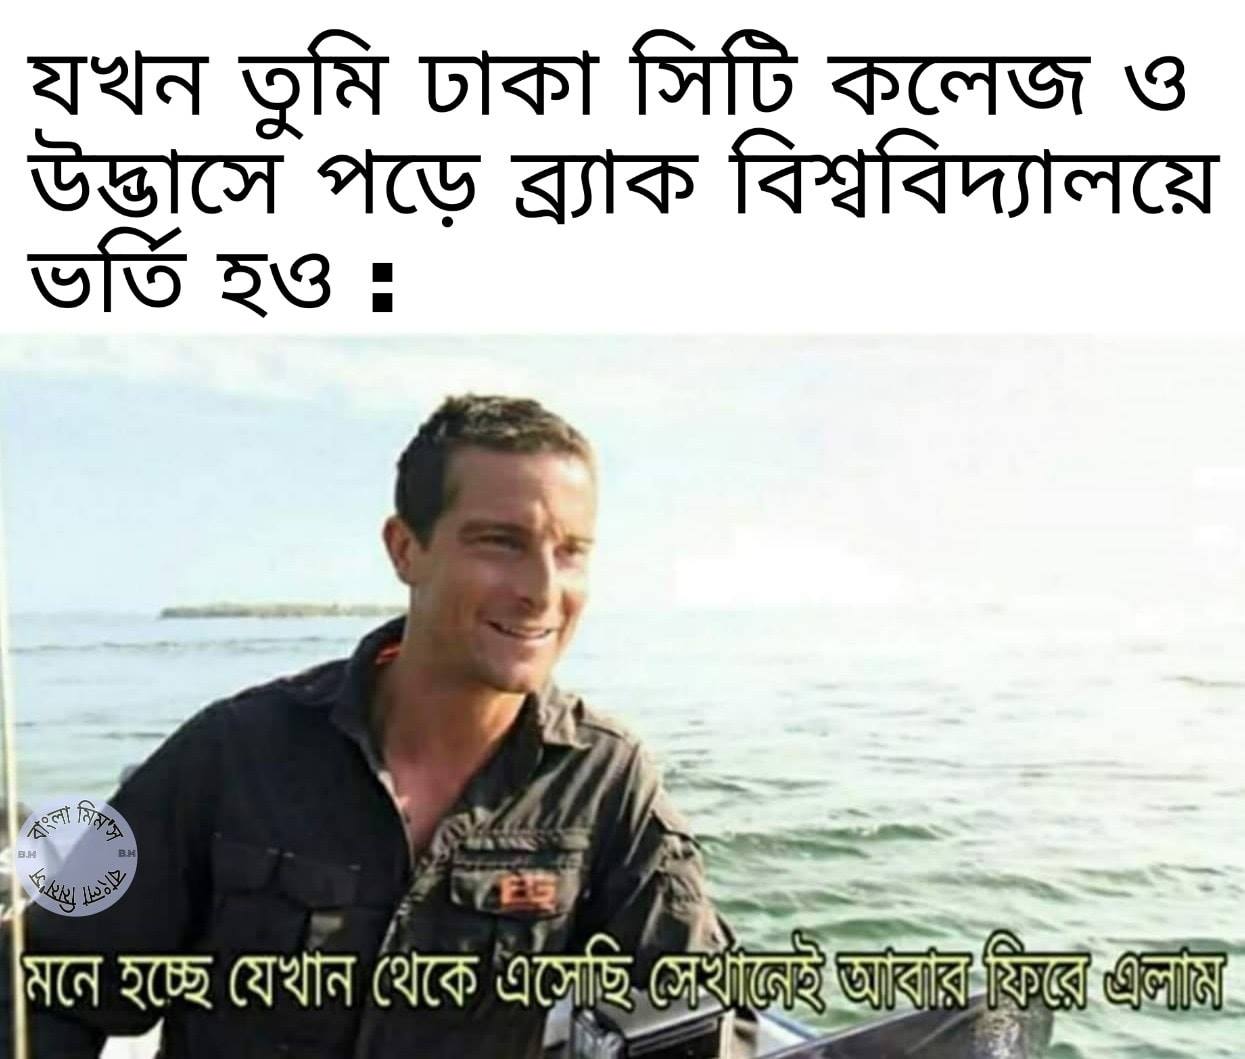
Text: যখন তুমি ঢাকা সিটি কলেজ ও উদ্ভাসে পড়ে ব্র্যাক বিশ্ববিদ্যালয়ে ভর্তি হও: মনে হচ্ছে যেখান থেকে এসেছি সেখানেই আবার ফিরে এলাম
Label: Non Hate